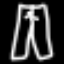
Label: pants